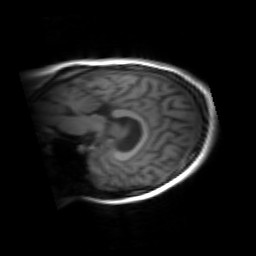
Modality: inplaneT1
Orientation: sagittal
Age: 22
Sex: female
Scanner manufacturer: siemens
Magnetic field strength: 3 T
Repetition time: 1.2 s
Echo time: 0.00251 s